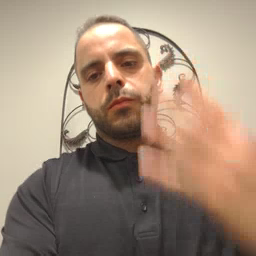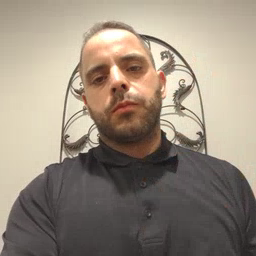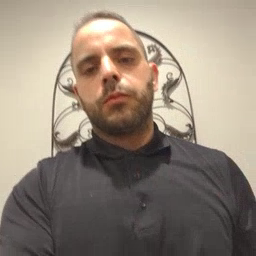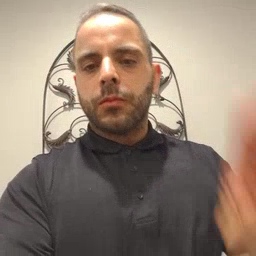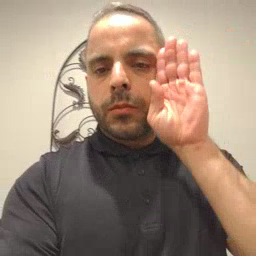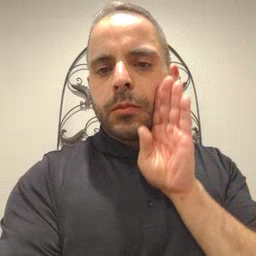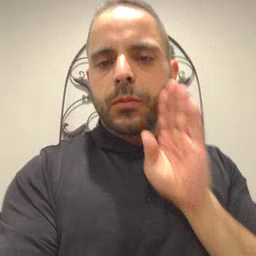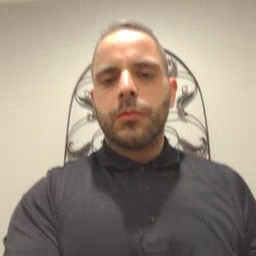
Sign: brown